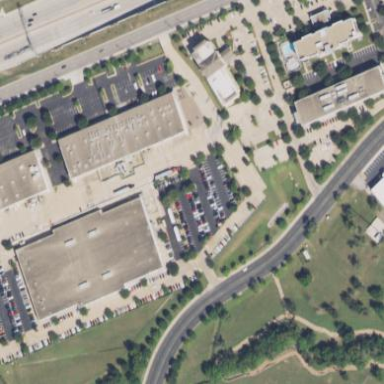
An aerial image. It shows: Commercial area.